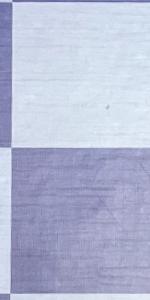
Label: Empty